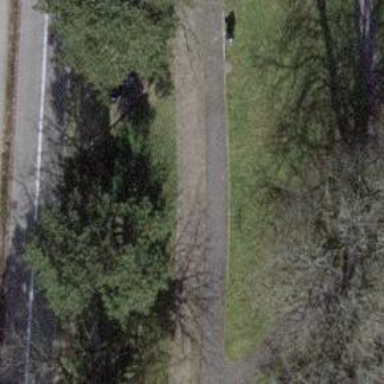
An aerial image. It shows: Asphalt sidewalk along the footway.